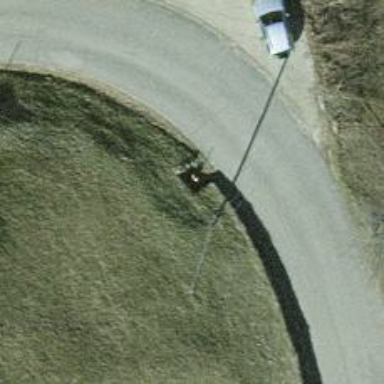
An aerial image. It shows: Power pole.